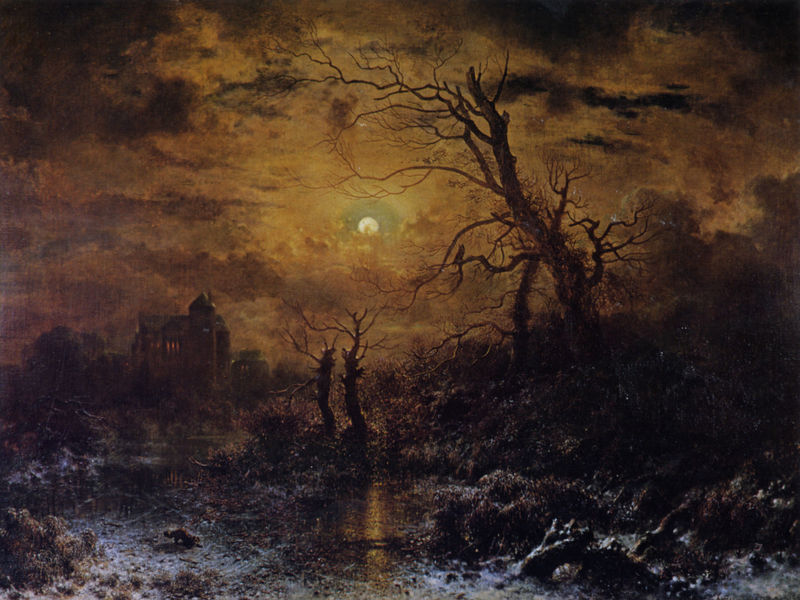
Titel: Winterlandschaft bei Nacht
Künstler: Richard Zimmermann
Standort: München
Institution: Schack-Galerie
Schlagwörter: baum, blau, dunkel, himmel, mann, schatten, wasser, weiß, wolken, bäume, fluss, gelb, impressionismus, landschaft, ocker, see, teich, ufer, äste, abend, braun, fenster, grau, hell, licht, nacht, orange, schwarz, eis, gebäude, haus, hund, rot, schloss, schnee, tier, wolke, beige, mensch, tod, ast, bach, baumstamm, dämmerung, kalt, natur, spiegelung, stamm, zweige, busch, büsche, gewässer, kirche, sonne, sträucher, gold, puder, turm, weiher, ranken, bewölkt, düster, ansicht, sonnenuntergang, violett, kahl, winter, friedrich, romantik, steg, untergang, blue, church, oil, red, white, window, black, dark, grey, old, painting, yellow, widerschein, woken, oil painting, picture, reflection, aufgang, brown, stimmung, fallen, reflexion, impression, mond, ruine, burg, kloster, dom, bewölkung, zweig, mondschein, nachts, ruinen, sumpf, kathedrale, schein, wood, cloud, clouds, heaven, man, rock, rocks, sky, stone, tree, geäst, vergänglich, building, hill, house, lake, landscape, nature, ocean, water, waves, german, reflections, sun, tower, trees, death, gesträuch, blattlos, snow, autumn, evening, forest, light, river, stream, bushes, dusk, night, path, plants, view, reflex, caspar david friedrich, cdf, castle, color, impressionism, ruin, ruins, shadow, realism, animals, bird, dog, romanticism, stumpf, kriechen, unheimlich, baumstumpf, ice, cloudy, dead, storm, stormy, turner, wave, vollmond, bright, palace, ufr, person, city, lights, leaves, gepudert, gefroren, winterlich, zugefroren, manor, mansion, moon, moonlight, rain, sublime, tempest, thunder, weather, animal, war, eisig, bush, home, pond, mondnacht, bare, branches, impressionist, baumruinen, niederknien, figure, sunset, shadows, paint, splash, dry, cold, dawn, dücter, ensor, full, full moon, ghost, ghostly, mudd, orage, organe, sunrise, symbolisten, wolkenloch, halloween, ellen, darkness, fog, willow, mist, swamp, tan, barren, branch, evil, scary, float, fox, realistic, creepy, heavy, silhouette, knee, bleak, gebäde, malerei, holy, dying, david, glow, horror, spooky, nice, frost, greenery, ün, e, haunted, braches, wasteland, gloomy, moody, soldiers, bog, bule, squirrel, m, evenign, desolation, amazing, duck, far, night time, atomosphere, atomospheric, midnight, melanchholy, lua, pre-raffaelite, mnond, zfujfujfz, guuuu, tansylvanien, c., wasser wolken, moonlit, zimmermann, moor, doom, nocturnal, bizarr, faded light, moors, casper, fredrick, wolves, hosue, romantismus, errie, runset, night sky, heath, dead trees, horrifying, dracula, frankenstein, builoding, old castle, dried trees, hopuse, living thing, werewolf, military, desolated, orangelight, windowslight, raffaelite, ttime, weapons